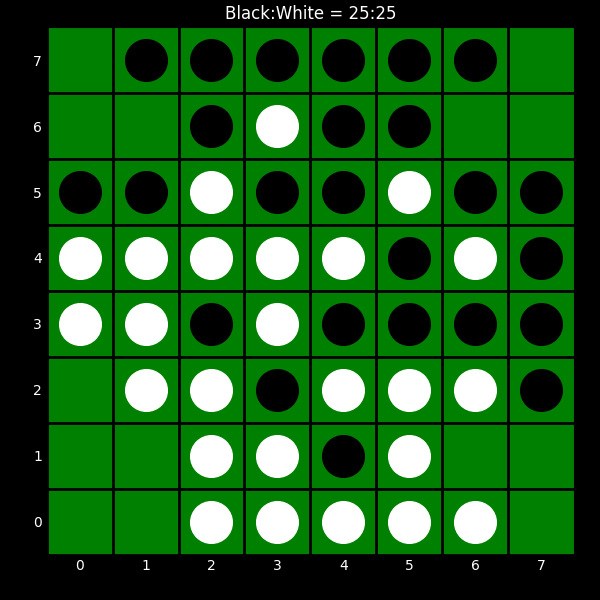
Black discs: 25
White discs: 25